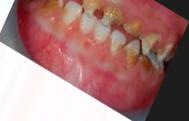
Condition: Caries